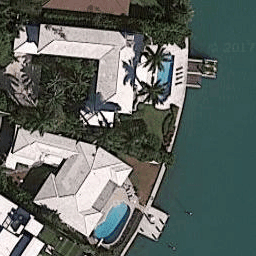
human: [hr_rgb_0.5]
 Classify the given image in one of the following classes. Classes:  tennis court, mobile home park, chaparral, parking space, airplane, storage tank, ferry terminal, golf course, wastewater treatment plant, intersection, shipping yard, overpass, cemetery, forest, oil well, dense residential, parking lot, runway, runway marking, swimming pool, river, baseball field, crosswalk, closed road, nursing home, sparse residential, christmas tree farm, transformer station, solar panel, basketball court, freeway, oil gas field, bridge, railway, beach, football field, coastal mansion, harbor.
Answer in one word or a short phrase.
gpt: coastal mansion